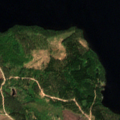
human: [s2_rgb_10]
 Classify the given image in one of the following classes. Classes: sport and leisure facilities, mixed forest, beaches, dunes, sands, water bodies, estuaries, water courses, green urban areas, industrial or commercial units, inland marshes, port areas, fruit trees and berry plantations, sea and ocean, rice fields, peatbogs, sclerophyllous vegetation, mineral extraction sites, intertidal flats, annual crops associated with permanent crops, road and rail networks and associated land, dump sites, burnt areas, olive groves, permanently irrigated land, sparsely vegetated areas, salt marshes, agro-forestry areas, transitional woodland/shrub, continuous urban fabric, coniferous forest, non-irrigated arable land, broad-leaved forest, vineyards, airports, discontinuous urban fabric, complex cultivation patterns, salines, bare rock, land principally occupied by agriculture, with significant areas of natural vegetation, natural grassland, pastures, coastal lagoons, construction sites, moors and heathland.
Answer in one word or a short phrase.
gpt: coniferous forest, mixed forest, transitional woodland/shrub, water bodies